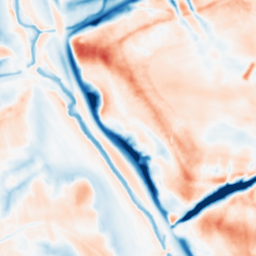
Category: multiscale
Decomposition family: dog_multiscale
Decomposition parameters: sigma_ratio: 1.6
n_scales: 5
base_sigma: 1
Upsampling method: lanczos
Upsampling parameters: scale: 2
Upsampling scale: 2